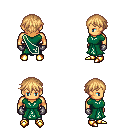
a pixel art fantasy rpg character, male body template, human, tanned skin, sash dress, metal pants, light blonde short bangs hairstyle, metal gloves, gold boots, four views (front, back, left, right), 2x2 character sprite sheet, small pixel art, hard edges, no anti-aliasing